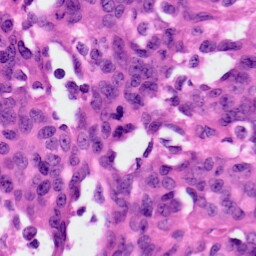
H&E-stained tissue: Ovarian